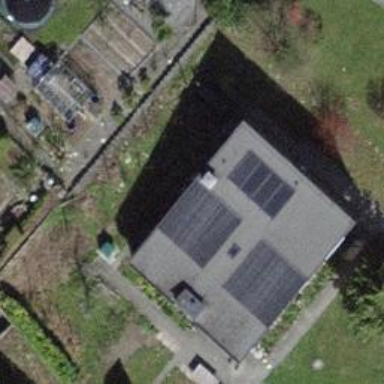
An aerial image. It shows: Solar power generator utilizing photovoltaic technology with solar photovoltaic panels.